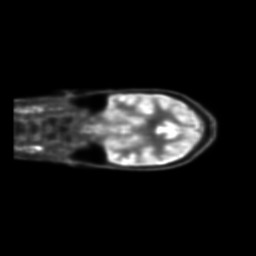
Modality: PET
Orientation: coronal
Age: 21
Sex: female
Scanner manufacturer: siemens